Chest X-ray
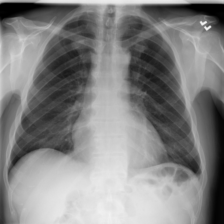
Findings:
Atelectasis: negative
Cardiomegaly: positive
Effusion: negative
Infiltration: negative
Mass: negative
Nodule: negative
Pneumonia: negative
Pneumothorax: negative
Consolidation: negative
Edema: negative
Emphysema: negative
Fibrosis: negative
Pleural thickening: negative
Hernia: negative